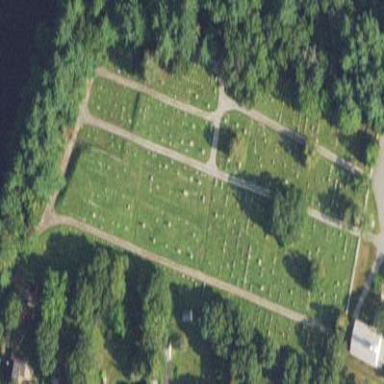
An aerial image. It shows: Cemetery.